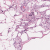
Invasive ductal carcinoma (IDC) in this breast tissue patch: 0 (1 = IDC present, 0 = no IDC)